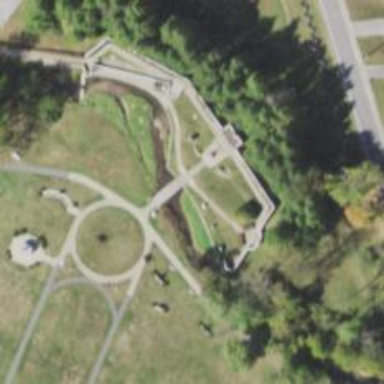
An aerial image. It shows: War memorial steeped in history.